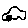
Label: car